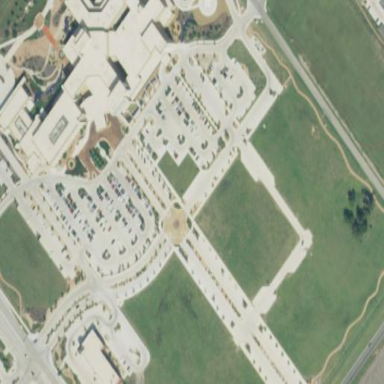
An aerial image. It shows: Hospital providing healthcare services.